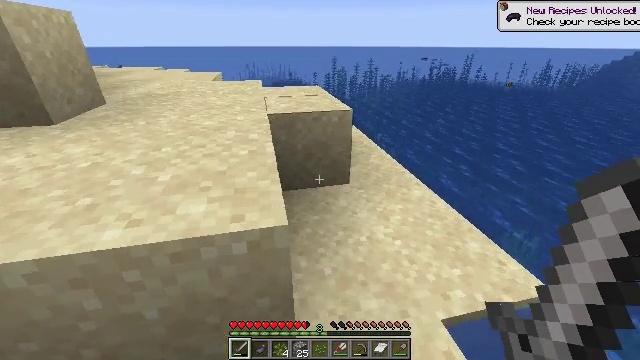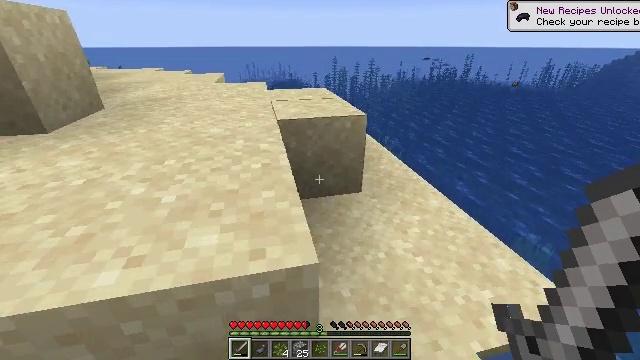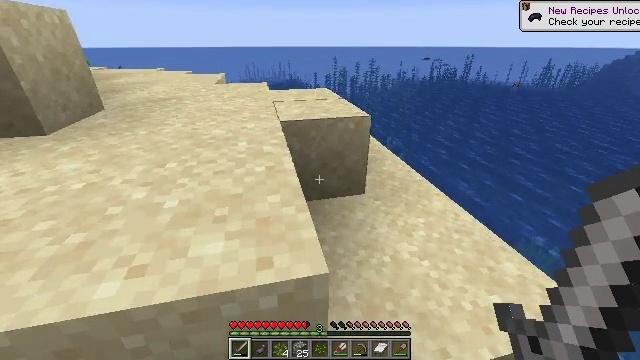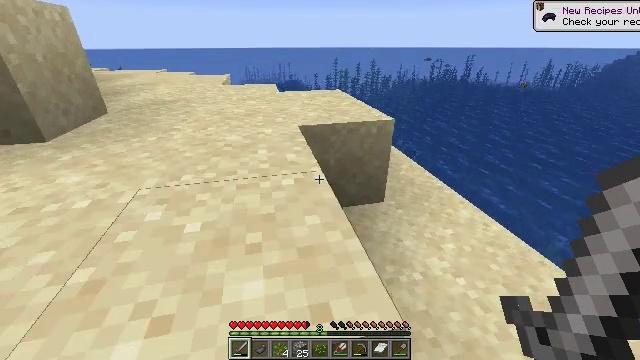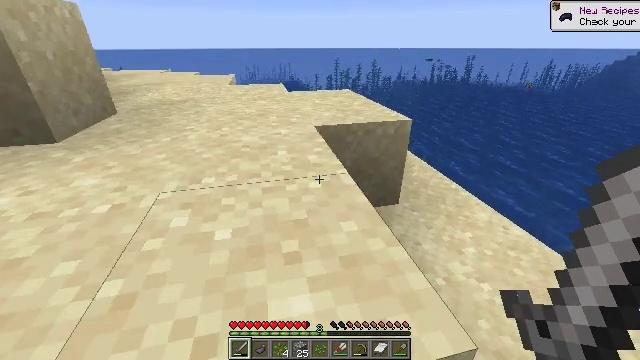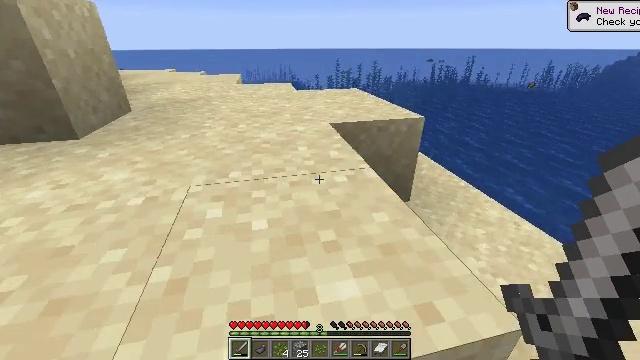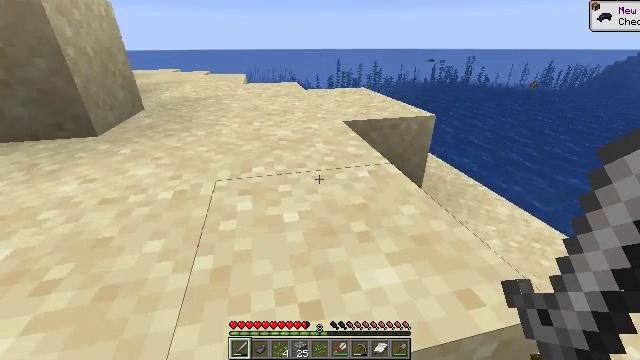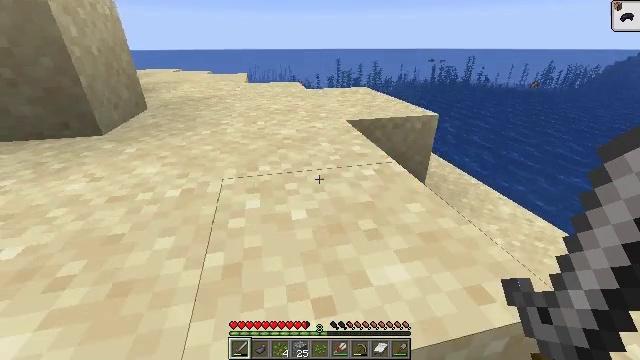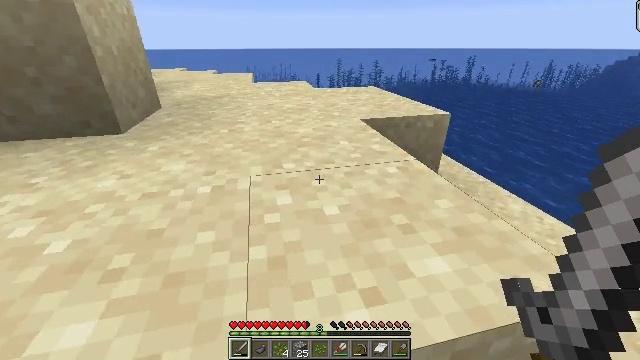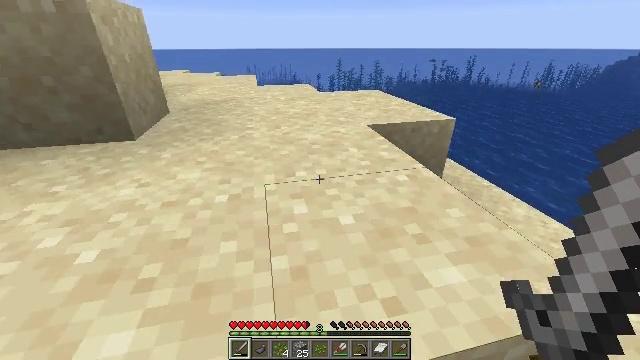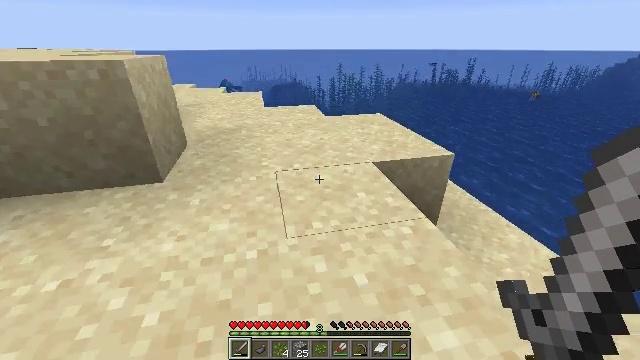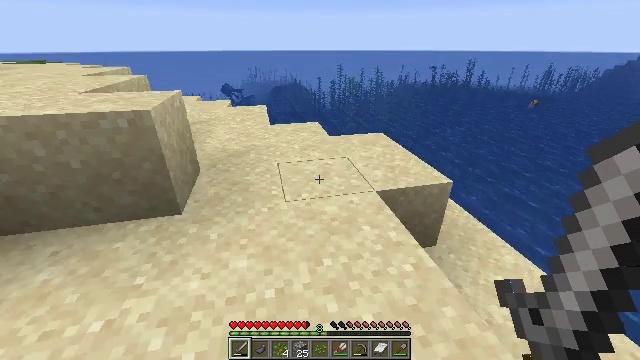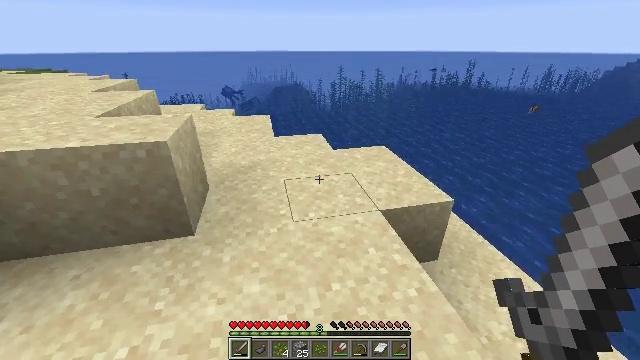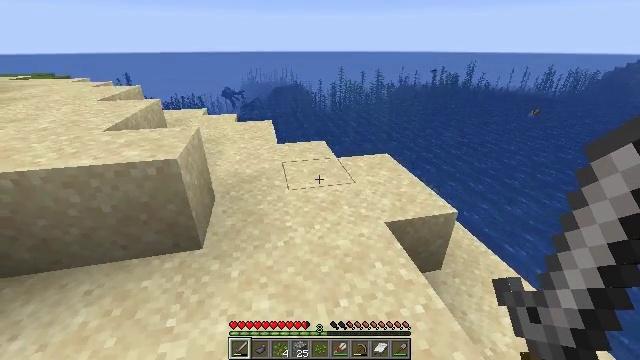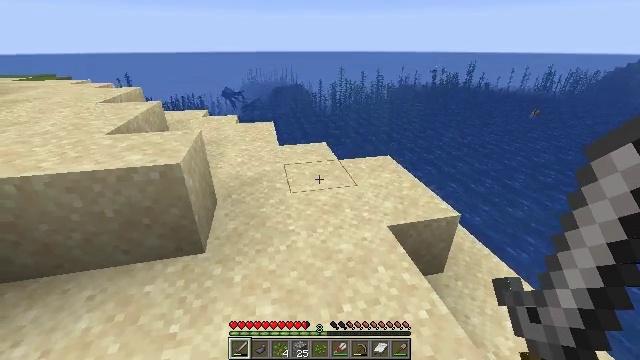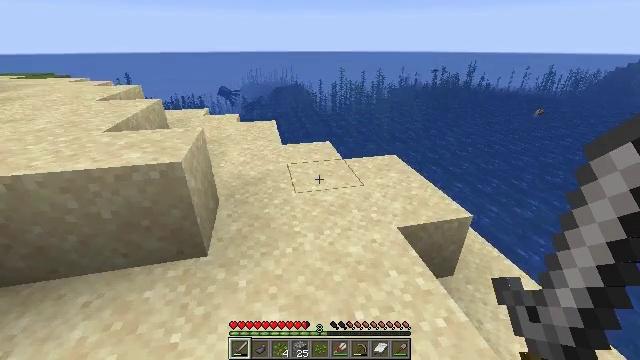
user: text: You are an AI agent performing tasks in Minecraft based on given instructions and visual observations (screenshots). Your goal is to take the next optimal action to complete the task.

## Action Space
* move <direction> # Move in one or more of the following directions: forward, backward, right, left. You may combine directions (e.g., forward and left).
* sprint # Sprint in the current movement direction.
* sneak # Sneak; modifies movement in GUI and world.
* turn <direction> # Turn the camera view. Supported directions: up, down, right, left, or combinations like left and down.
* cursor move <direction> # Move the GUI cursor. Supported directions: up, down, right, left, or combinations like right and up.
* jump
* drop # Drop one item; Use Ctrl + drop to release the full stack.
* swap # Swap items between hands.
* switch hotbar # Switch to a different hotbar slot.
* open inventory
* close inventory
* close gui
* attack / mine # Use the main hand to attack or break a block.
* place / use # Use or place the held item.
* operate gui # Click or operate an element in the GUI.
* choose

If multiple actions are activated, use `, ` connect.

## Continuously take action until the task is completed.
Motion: motion action
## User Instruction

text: Kill the cod.
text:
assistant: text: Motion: move forward and move left
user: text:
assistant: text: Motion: move forward and move left
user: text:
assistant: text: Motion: move forward and move left
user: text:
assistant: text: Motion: move forward and move left
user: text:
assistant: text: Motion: move forward and move left
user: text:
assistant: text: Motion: move forward and move left
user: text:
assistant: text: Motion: move forward and move left
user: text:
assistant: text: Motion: move forward and move left
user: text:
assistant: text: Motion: move forward and move left, jump
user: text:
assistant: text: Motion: move forward and move left, jump
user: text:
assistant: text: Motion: move forward, jump
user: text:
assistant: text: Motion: move forward, jump
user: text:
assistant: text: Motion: move forward, jump
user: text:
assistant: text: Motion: move forward, jump
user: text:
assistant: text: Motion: move forward, jump
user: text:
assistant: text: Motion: move forward, jump
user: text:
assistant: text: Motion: move forward, jump
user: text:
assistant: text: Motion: move forward, jump
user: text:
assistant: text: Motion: move forward, jump
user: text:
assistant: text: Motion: move forward
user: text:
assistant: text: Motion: move forward
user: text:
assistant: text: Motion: move forward
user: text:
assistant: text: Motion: move forward
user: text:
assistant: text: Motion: move forward
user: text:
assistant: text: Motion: move forward
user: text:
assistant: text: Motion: move forward
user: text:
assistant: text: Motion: move forward
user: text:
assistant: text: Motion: move forward
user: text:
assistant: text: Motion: move forward
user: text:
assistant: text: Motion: move forward